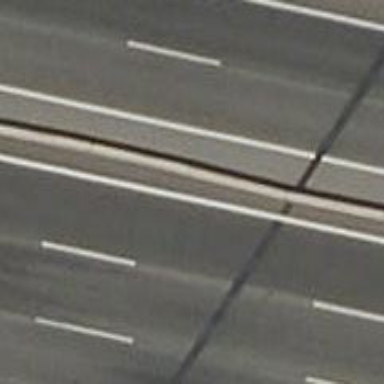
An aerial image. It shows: Guard rail as barrier.